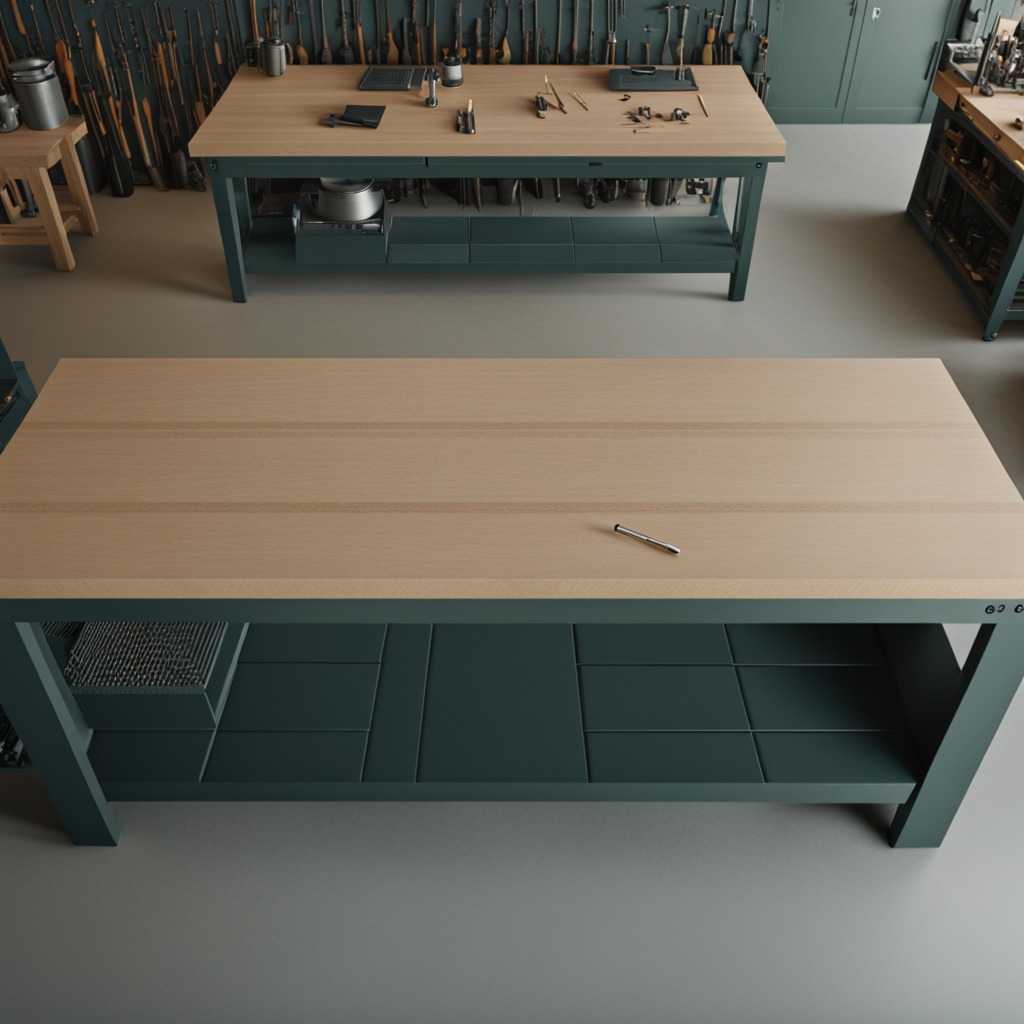
A screwdriver lies on the workbench inside a coastal fishing gear workshop.